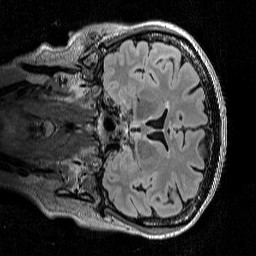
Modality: T2w
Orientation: coronal
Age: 60
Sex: female
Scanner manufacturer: siemens
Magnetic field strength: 3 T
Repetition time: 5 s
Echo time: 0.386 s